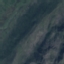
Land use / land cover: HerbaceousVegetation